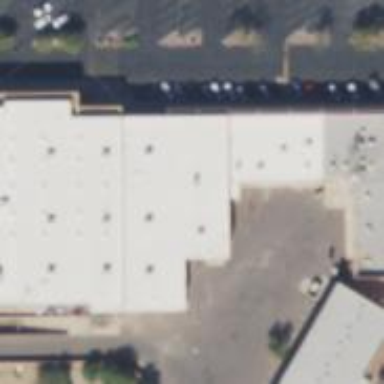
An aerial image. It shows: View of roof of building.